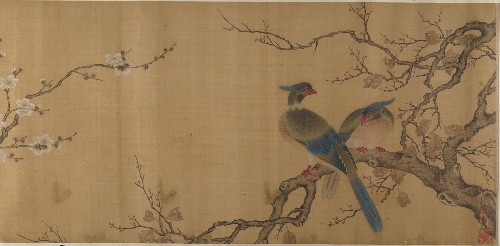
Title: 清   佚名   舊傳易元吉   八禽圖   卷|Birds on Branches
Artist: Unidentified artist|Yi Yuanji
Artist bio: |Chinese, active 11th century
Object type: Handscroll
Classification: Paintings
Medium: Handscroll; ink and color on silk
Culture: China
Period: Qing dynasty (1644–1911)
Dimensions: 12 1/2 x 101 3/4 in. (31.8 x 258.4 cm)
Department: Asian Art
Credit line: John Stewart Kennedy Fund, 1913
Accession year: 1913
Repository: Metropolitan Museum of Art, New York, NY
Tags: Birds|Flowers|Trees